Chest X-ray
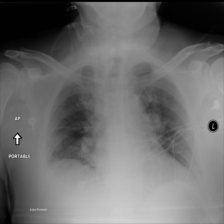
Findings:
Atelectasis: negative
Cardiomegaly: negative
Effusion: negative
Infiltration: positive
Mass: negative
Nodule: negative
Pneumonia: negative
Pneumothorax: negative
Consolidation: negative
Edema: negative
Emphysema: negative
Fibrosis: negative
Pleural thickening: negative
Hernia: negative